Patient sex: M
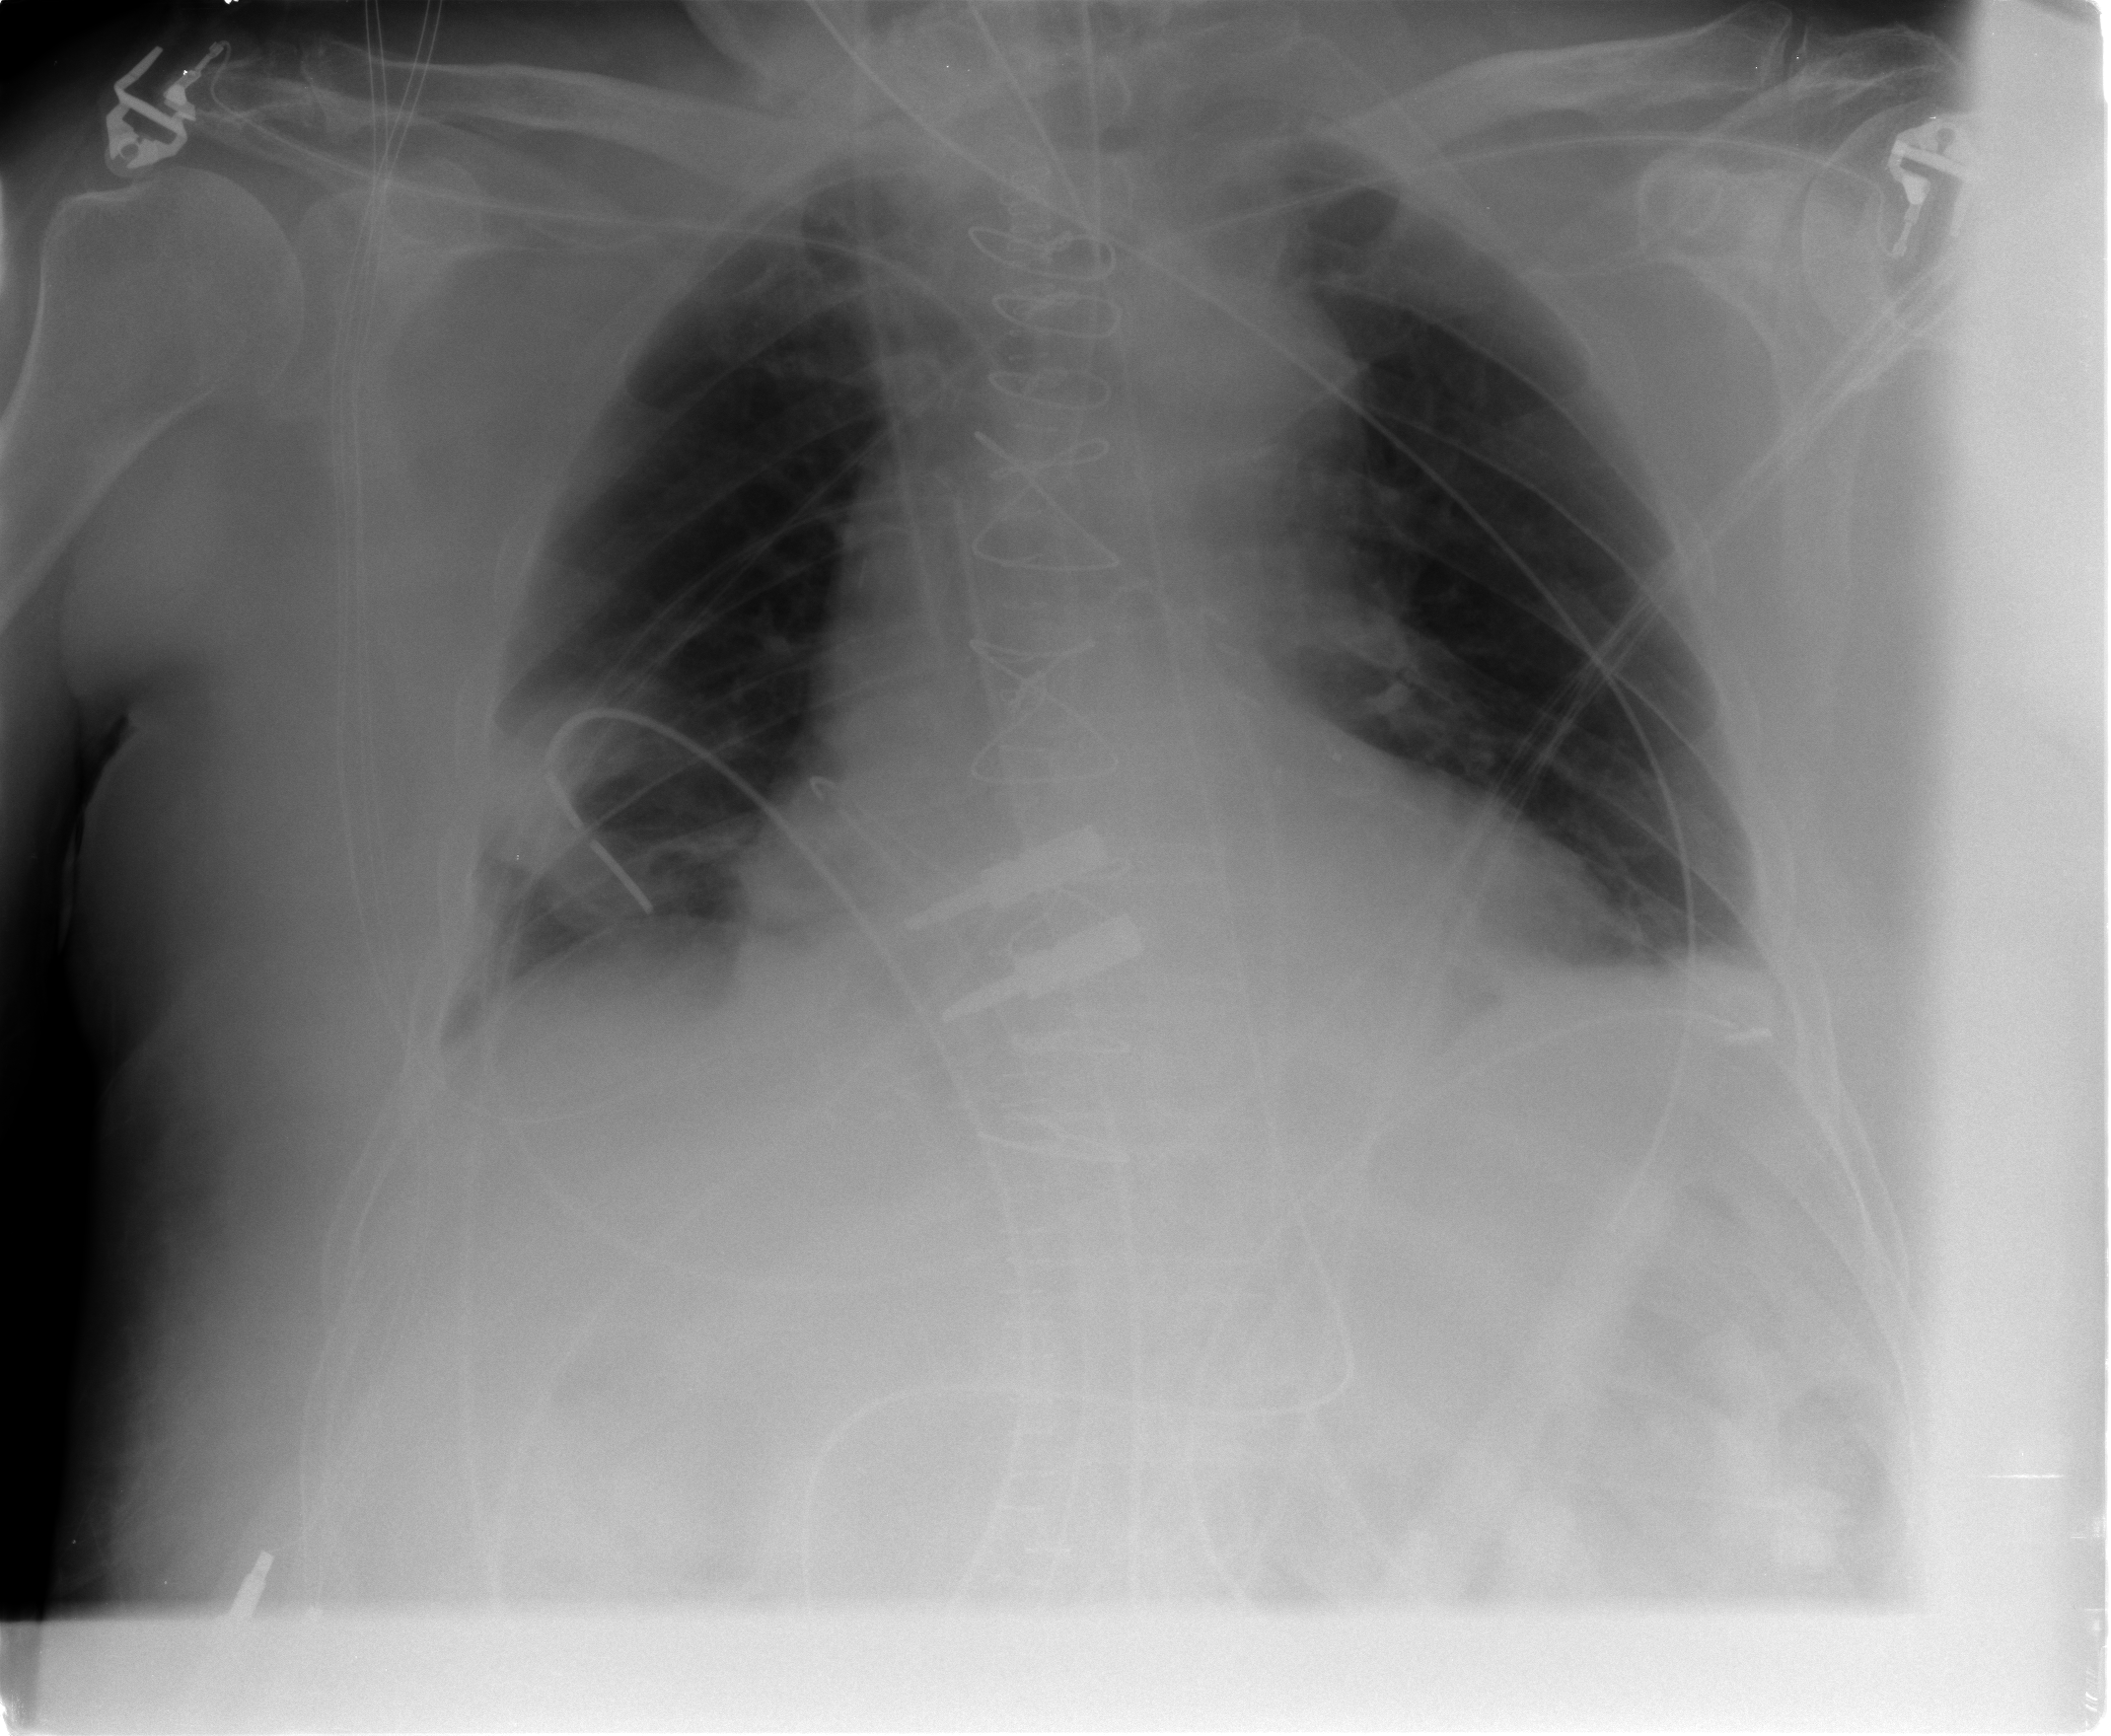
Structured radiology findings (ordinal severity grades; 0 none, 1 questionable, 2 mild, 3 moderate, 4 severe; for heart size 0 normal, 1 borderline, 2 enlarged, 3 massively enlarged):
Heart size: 2
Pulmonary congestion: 2
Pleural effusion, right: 0
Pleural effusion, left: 0
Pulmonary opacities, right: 0
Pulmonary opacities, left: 0
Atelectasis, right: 2
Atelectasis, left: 2